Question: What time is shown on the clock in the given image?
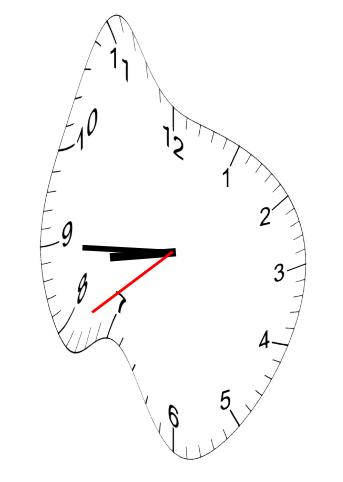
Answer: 08:44:39